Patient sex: F
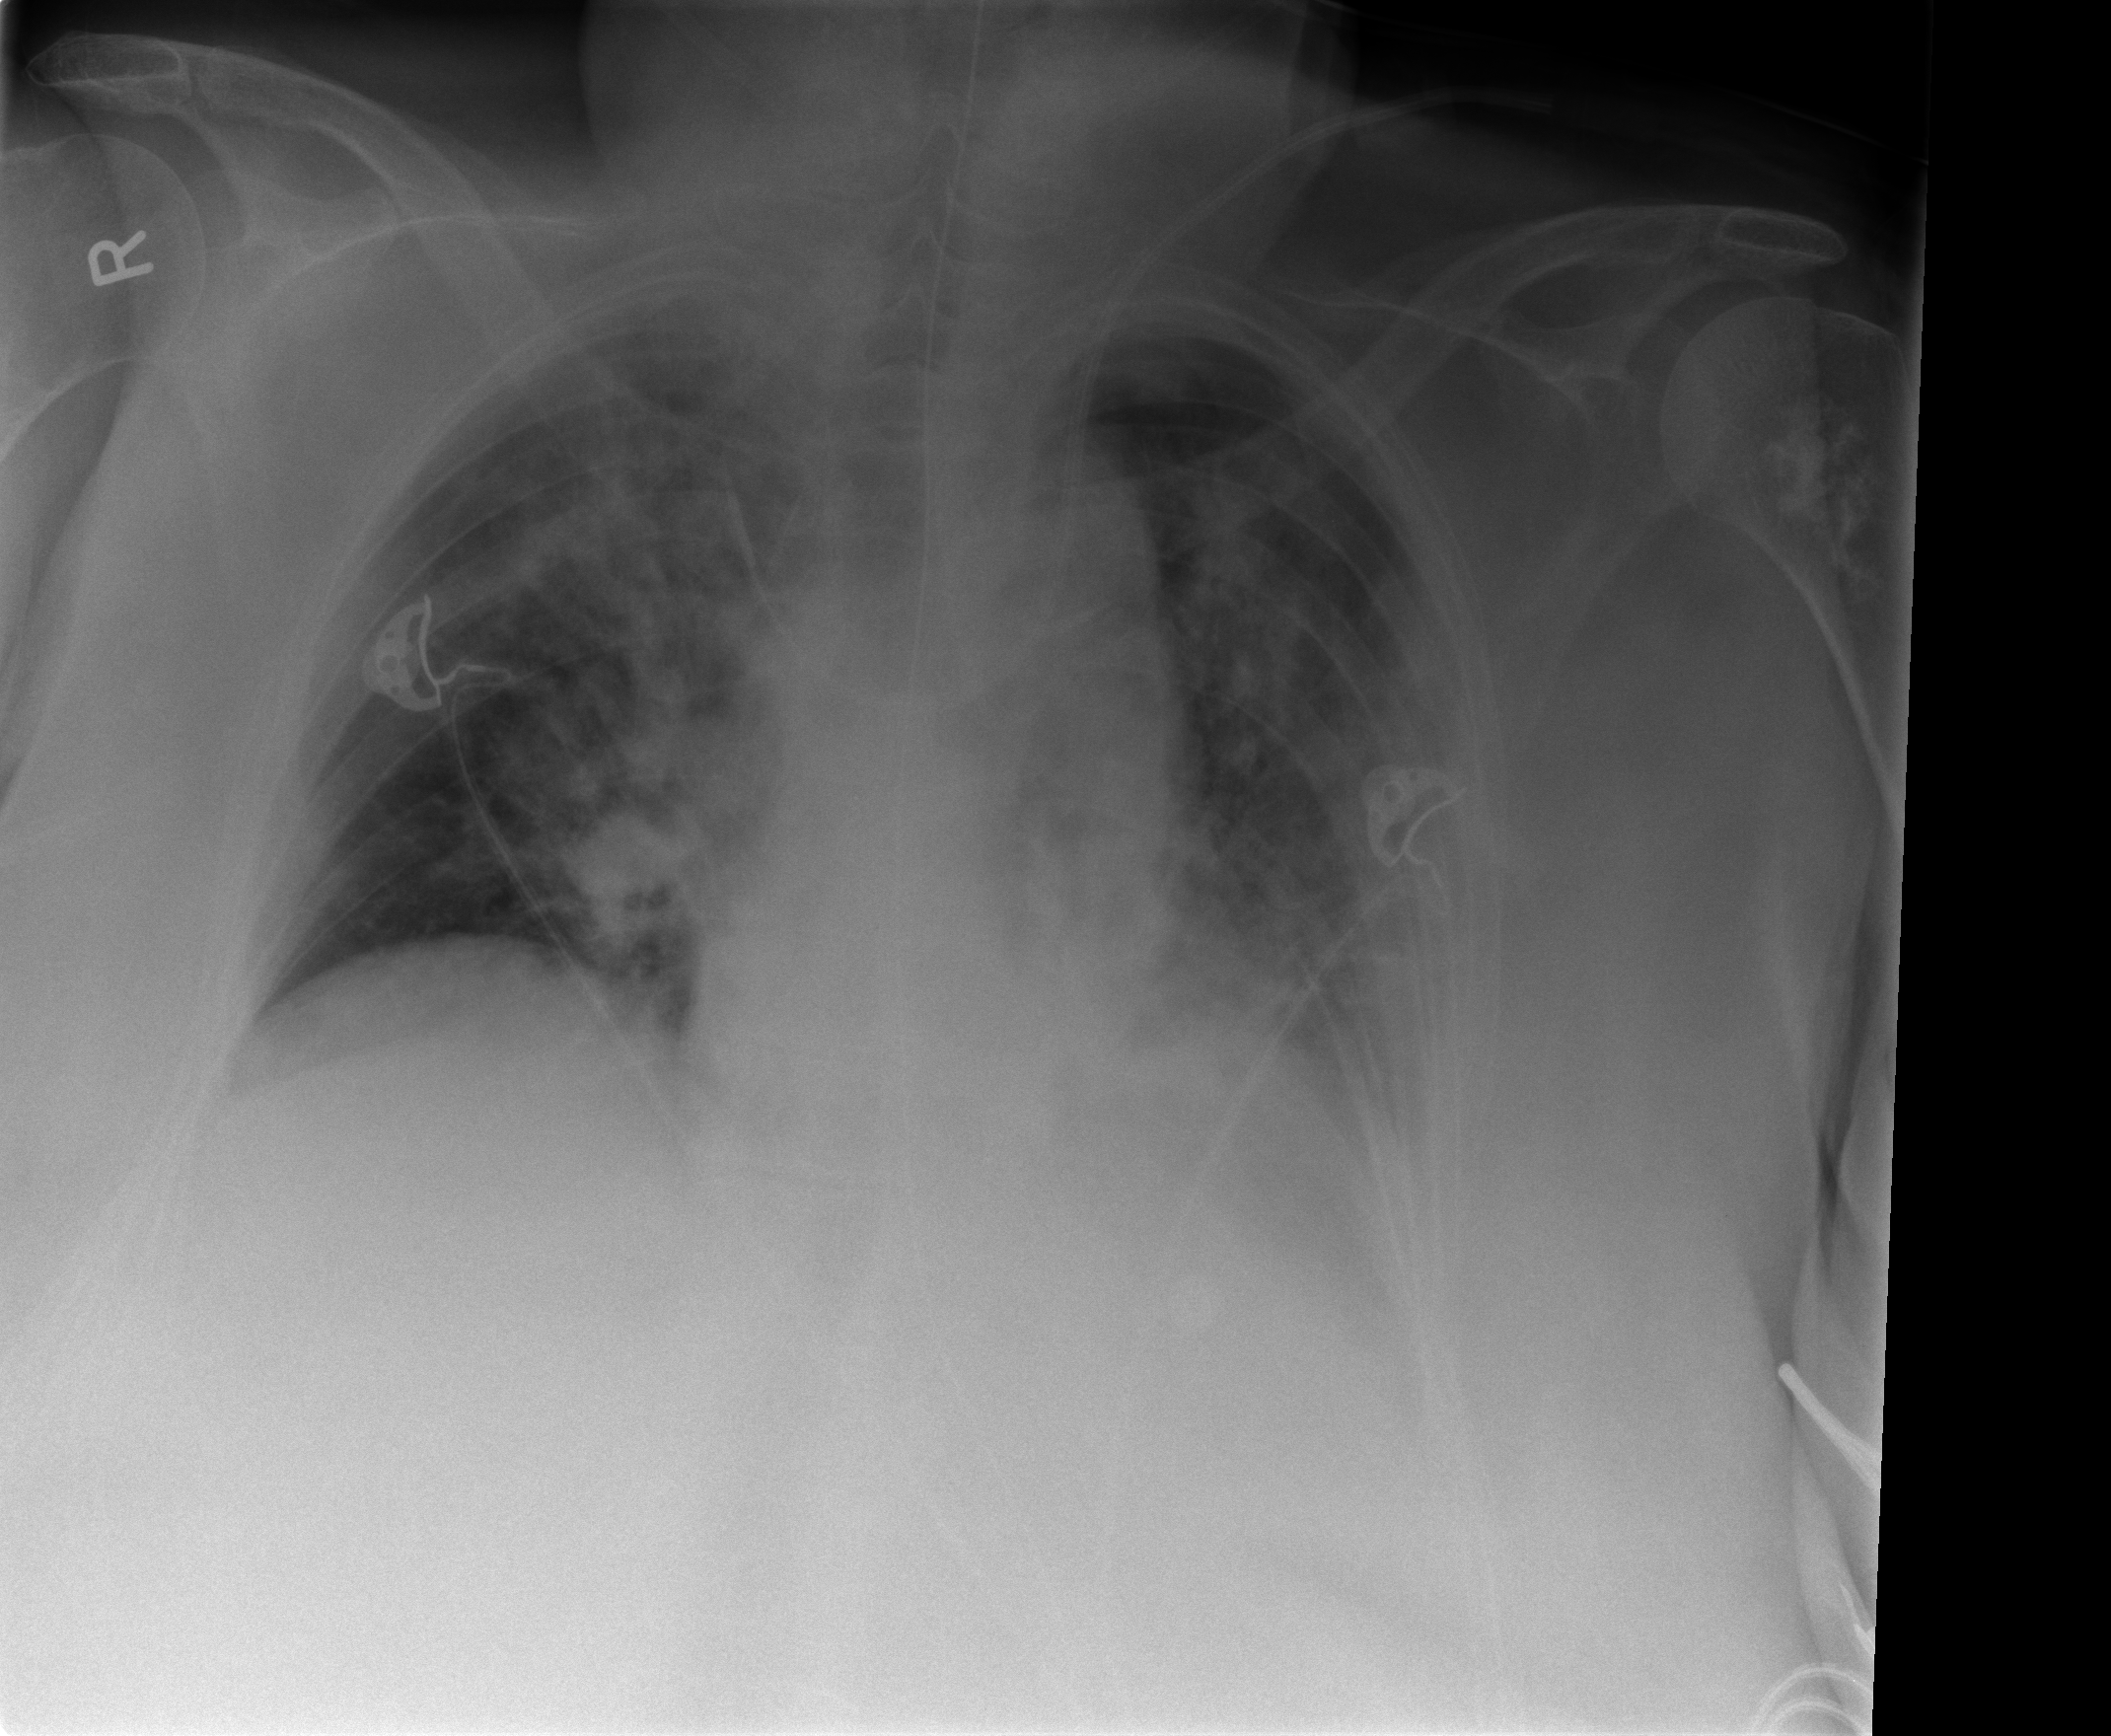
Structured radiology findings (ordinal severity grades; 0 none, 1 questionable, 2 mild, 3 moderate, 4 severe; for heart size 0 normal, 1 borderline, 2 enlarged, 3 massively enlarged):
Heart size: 0
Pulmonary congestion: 1
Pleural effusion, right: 0
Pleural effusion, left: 2
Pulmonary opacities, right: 3
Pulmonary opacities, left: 3
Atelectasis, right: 2
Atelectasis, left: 2